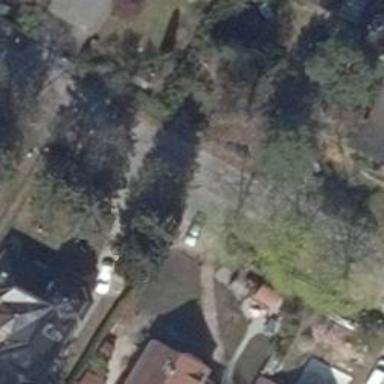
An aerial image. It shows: Driveway.